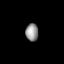
Tissue: lung
Cell type: Endothelial cells
Senescence score: 0.6032
Nuclear area (px): 219
Mean DAPI intensity: 147.237